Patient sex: F
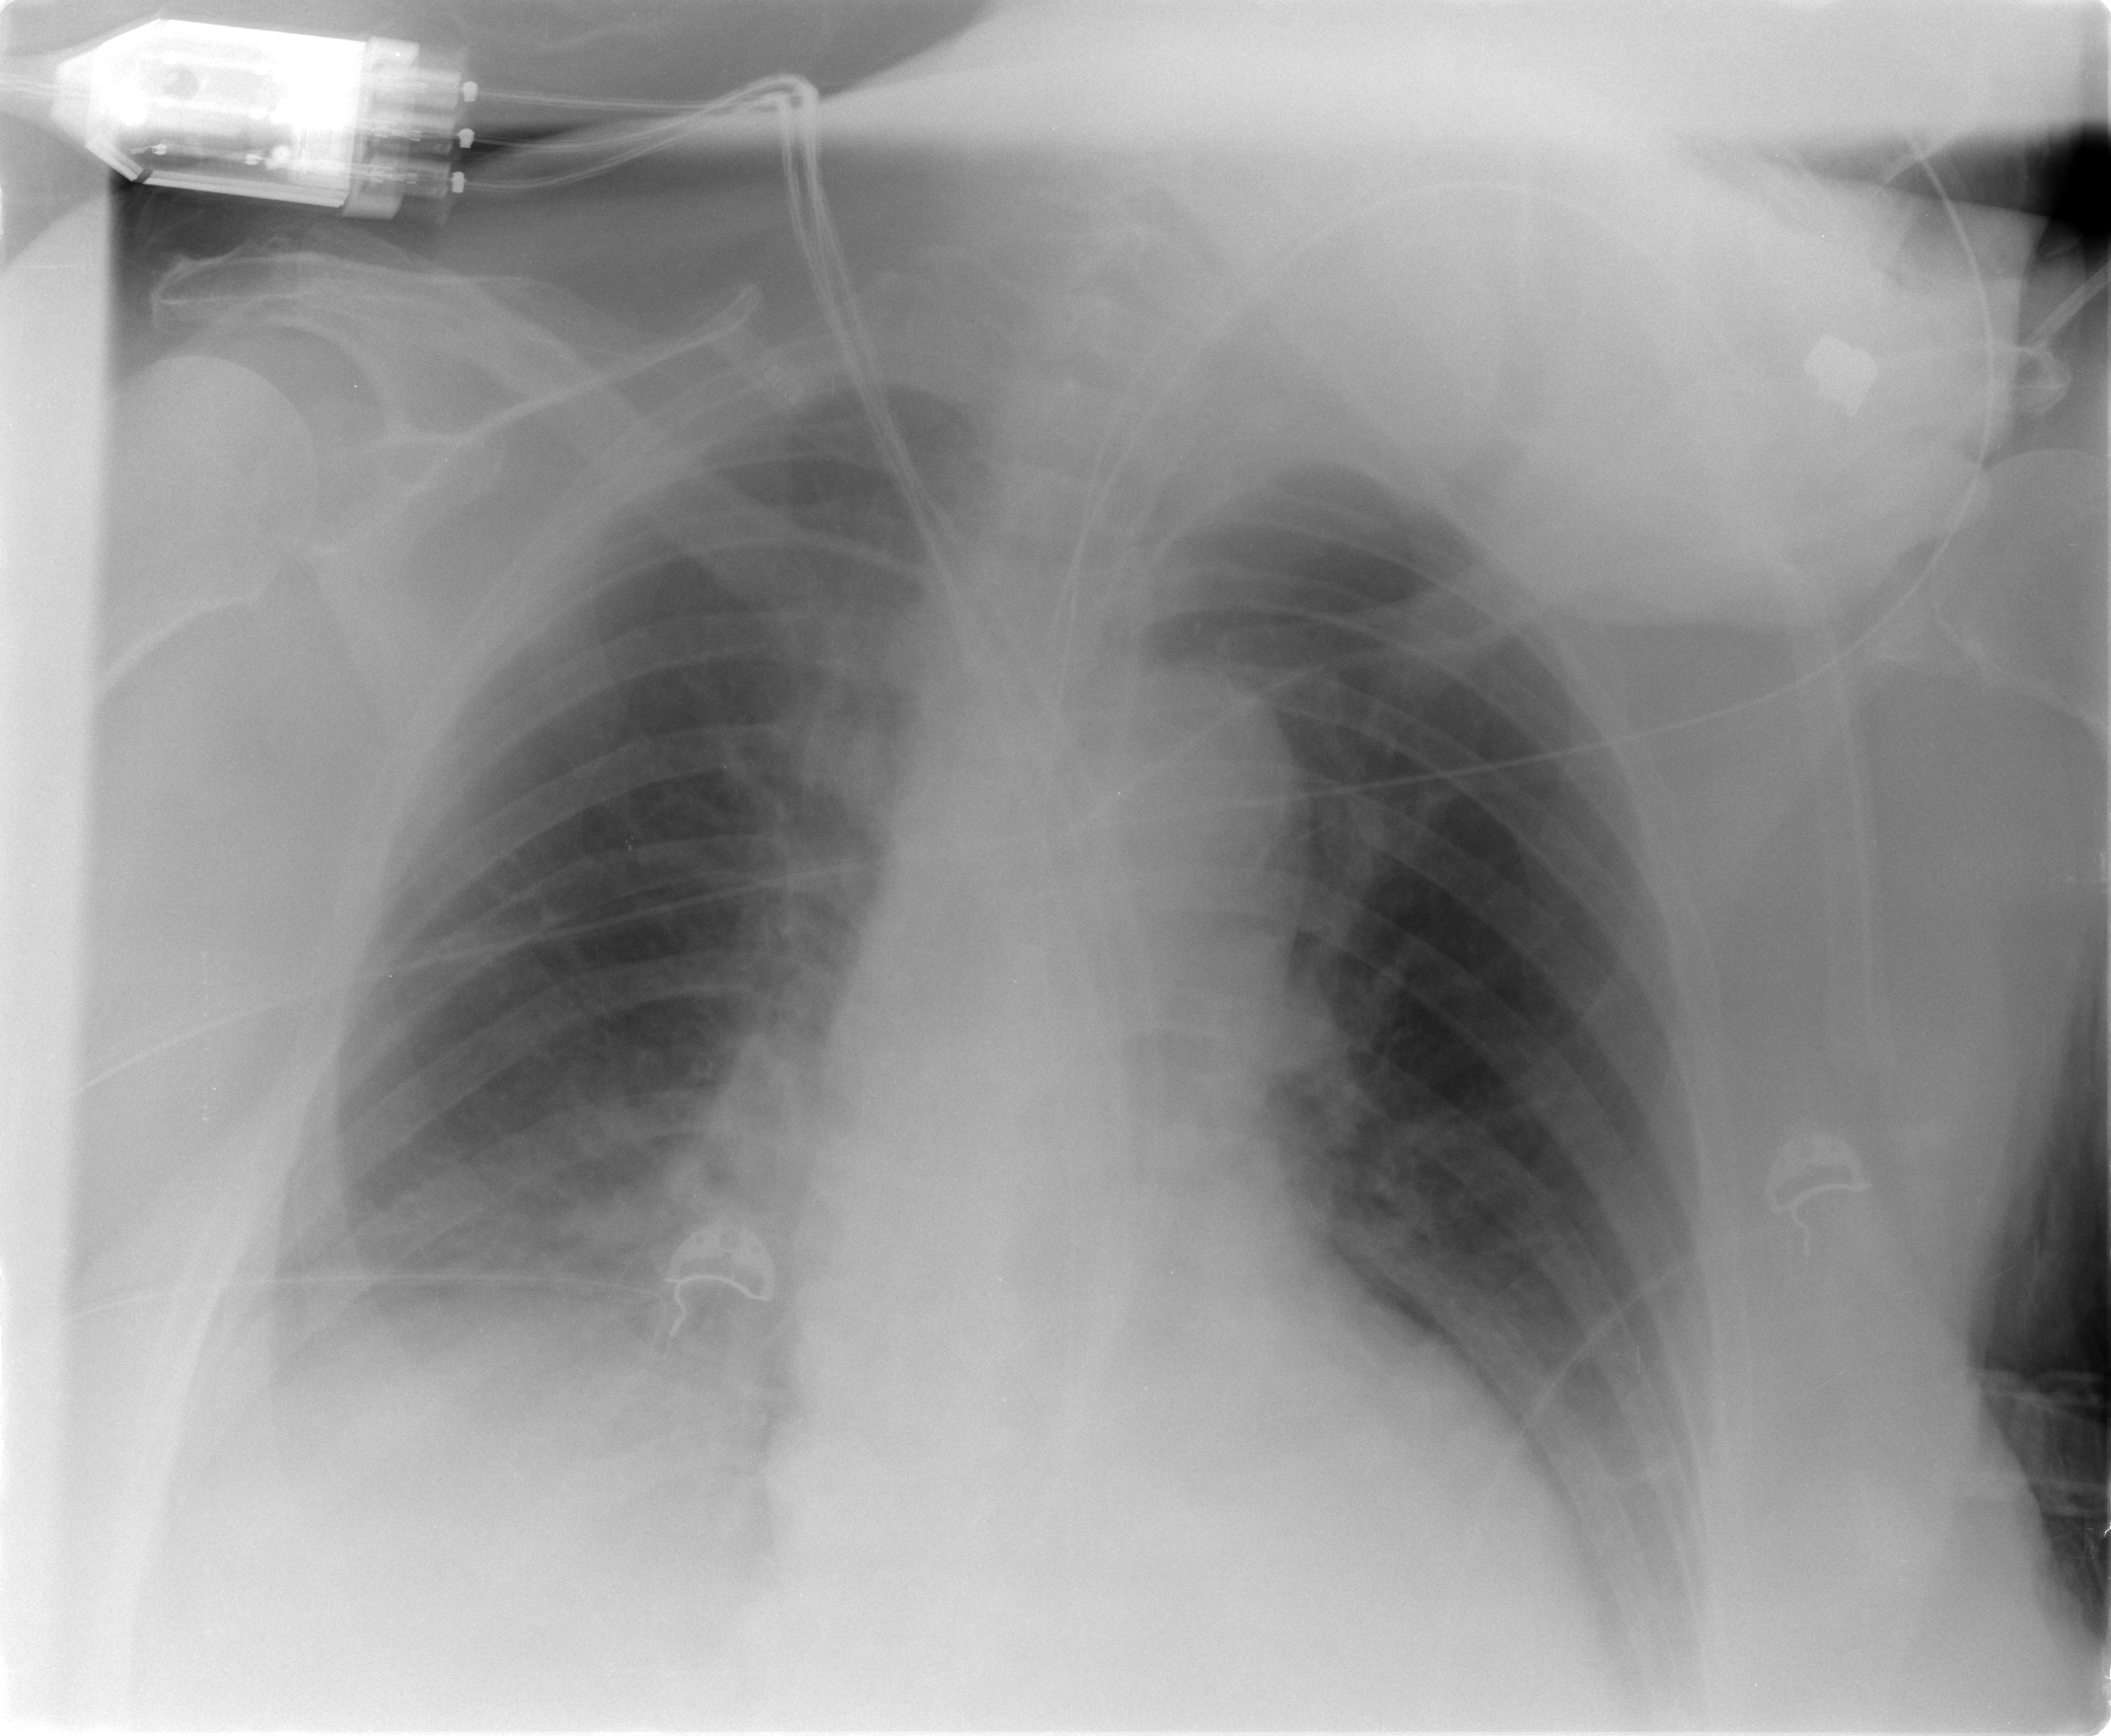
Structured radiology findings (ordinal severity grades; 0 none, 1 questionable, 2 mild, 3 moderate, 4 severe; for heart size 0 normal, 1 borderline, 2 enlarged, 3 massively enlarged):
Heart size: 1
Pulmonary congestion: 0
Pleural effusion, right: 2
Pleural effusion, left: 1
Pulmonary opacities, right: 0
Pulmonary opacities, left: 0
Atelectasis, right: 1
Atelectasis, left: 2